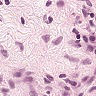
Metastatic tissue present: no